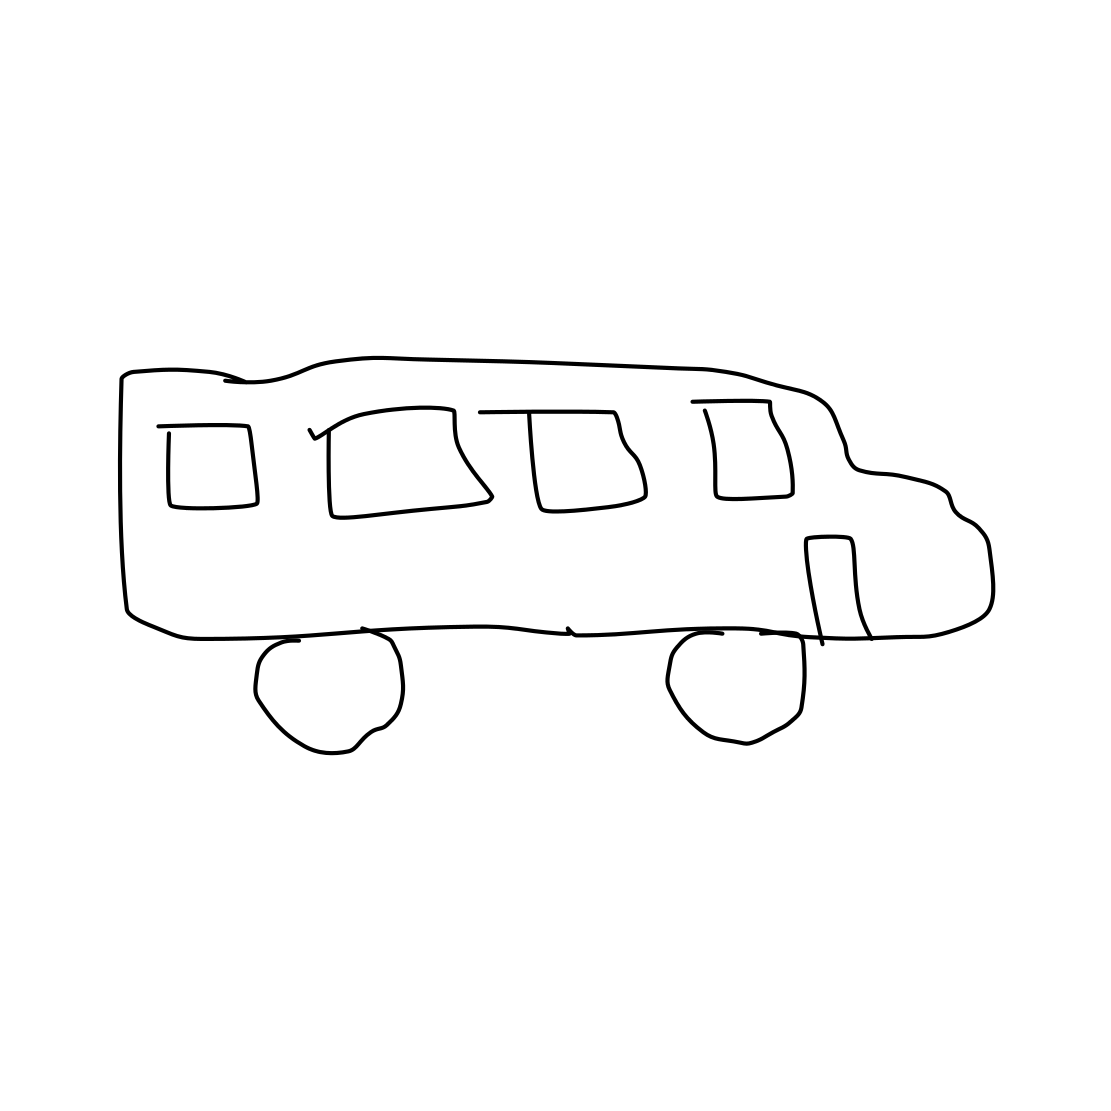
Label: bus